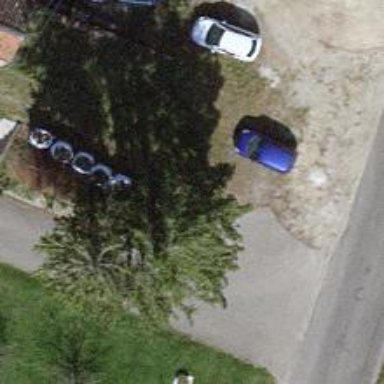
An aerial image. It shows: Tree in garden.